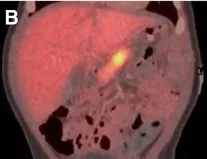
18F-DOPA PET/CT Pancreatic Imaging. 18F-DOPA PET/CT imaging in the case described demonstrates diffuse pancreatic uptake (a-c). A coronal maximal intensity projection (MIP) image with OSEM reconstruction is shown at 30-45 min after radionucleotide injection.
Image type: radiology (pet)